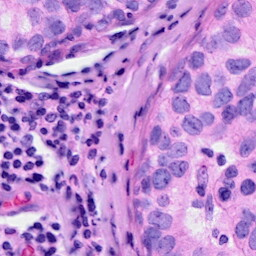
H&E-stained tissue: Breast